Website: home-depot
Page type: address-validator
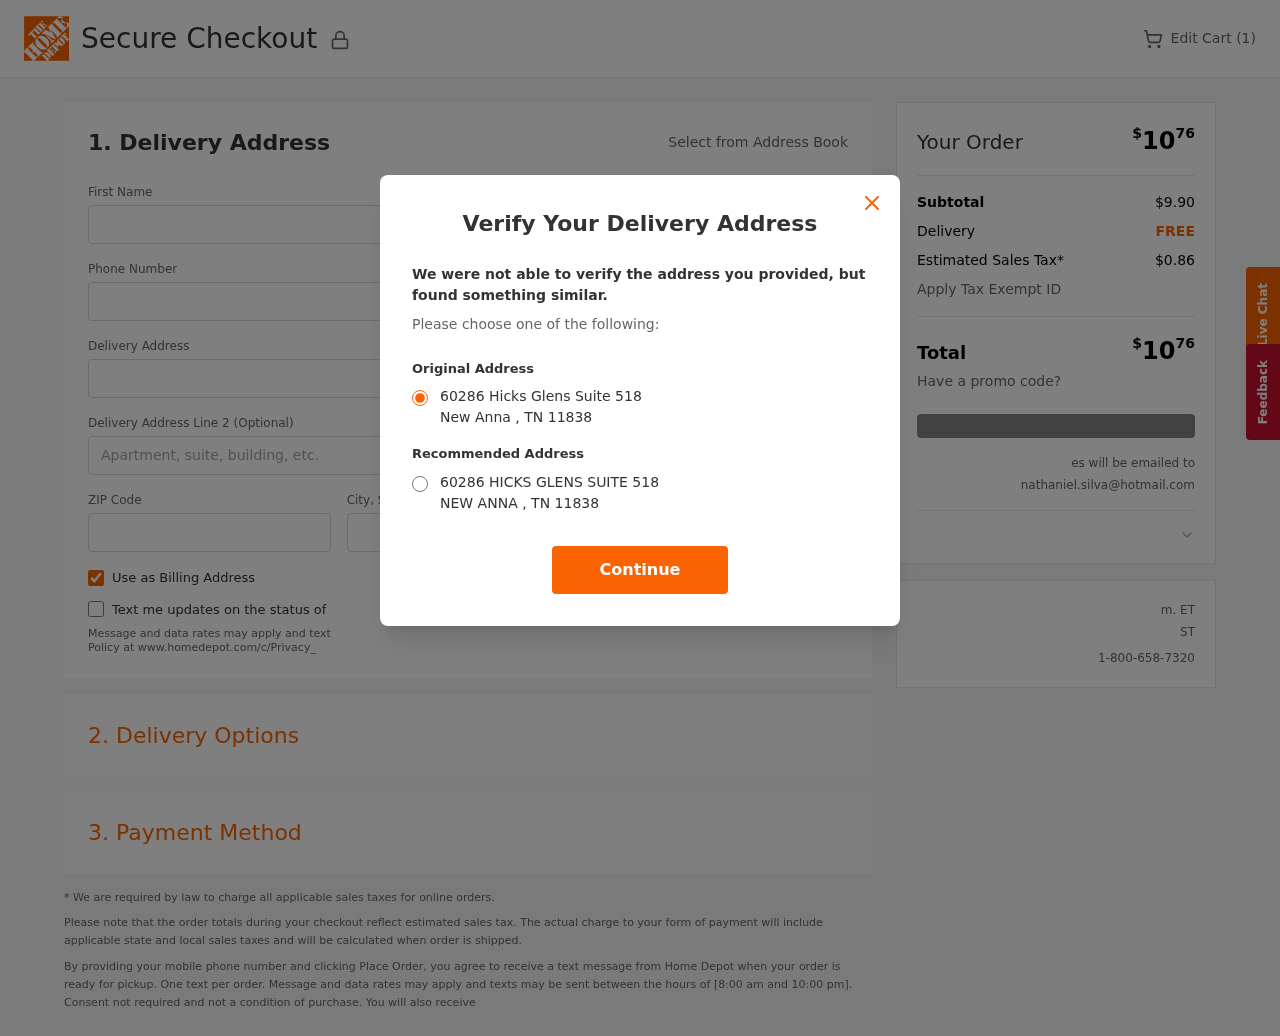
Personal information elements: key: PII_CITY
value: New Anna
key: PII_EMAIL
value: nathaniel.silva@hotmail.com
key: PII_POSTCODE
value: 11838
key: PII_STATE_ABBR
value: TN
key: PII_STREET
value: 60286 Hicks Glens Suite 518
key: PII_FIRSTNAME
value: Nathaniel
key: PII_LASTNAME
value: Silva
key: PII_PHONE
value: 3617340529
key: PII_CITY_STATE
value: New Anna, TN
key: PII_STREET_ALT
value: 60286 HICKS GLENS SUITE 518
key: PII_CITY_ALT
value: NEW ANNA
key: PII_POSTCODE_FULL
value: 11838
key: PII_POSTCODE_NUMERIC
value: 11838
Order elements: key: ORDER_NUM_ITEMS
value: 1
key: ORDER_TOTAL
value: $1076
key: ORDER_SUBTOTAL
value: $9.90
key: ORDER_SHIPPING_COST
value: FREE
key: ORDER_TAX
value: $0.86